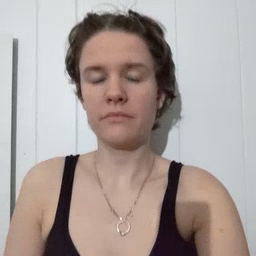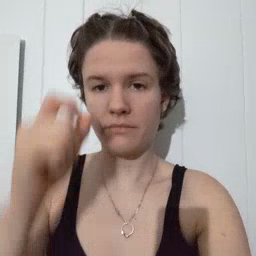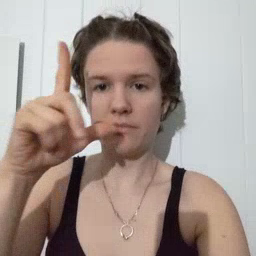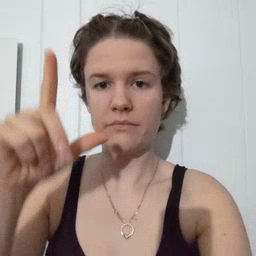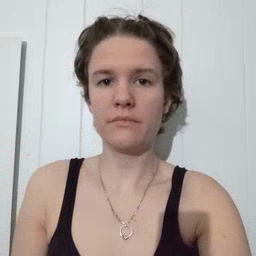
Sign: awake